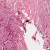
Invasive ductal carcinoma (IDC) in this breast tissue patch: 1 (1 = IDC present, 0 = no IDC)